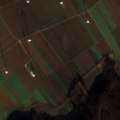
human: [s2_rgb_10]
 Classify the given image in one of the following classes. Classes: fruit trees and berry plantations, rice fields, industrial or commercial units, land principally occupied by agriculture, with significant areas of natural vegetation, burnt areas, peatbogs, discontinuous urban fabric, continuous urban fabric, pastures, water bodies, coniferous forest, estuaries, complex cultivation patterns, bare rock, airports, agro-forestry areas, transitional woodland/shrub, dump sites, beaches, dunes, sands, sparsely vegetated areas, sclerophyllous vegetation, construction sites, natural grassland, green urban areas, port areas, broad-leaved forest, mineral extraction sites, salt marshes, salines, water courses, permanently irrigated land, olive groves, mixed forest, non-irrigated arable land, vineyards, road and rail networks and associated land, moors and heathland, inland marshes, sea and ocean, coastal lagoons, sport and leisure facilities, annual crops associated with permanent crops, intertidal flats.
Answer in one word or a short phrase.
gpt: non-irrigated arable land, complex cultivation patterns, broad-leaved forest